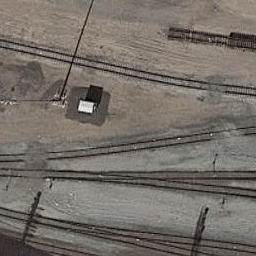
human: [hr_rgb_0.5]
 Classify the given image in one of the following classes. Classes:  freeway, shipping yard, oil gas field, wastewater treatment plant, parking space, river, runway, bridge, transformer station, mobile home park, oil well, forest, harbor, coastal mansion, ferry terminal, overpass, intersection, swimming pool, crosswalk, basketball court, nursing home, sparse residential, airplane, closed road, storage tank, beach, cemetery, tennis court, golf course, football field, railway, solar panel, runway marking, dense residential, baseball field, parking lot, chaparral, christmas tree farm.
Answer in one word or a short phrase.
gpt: railway